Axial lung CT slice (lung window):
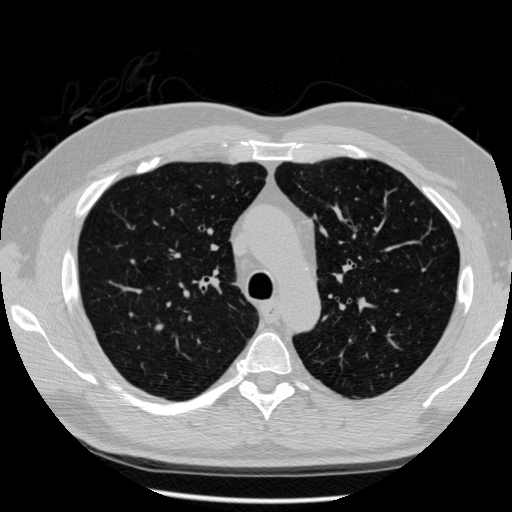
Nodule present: no